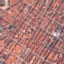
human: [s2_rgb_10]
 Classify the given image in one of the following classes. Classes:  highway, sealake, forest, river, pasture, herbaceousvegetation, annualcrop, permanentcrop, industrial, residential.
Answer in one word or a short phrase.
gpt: Residential